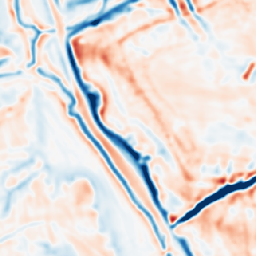
Category: multiscale
Decomposition family: dog_multiscale
Decomposition parameters: sigma_ratio: 1.4
n_scales: 3
base_sigma: 2
Upsampling method: area
Upsampling parameters: scale: 8
Upsampling scale: 8